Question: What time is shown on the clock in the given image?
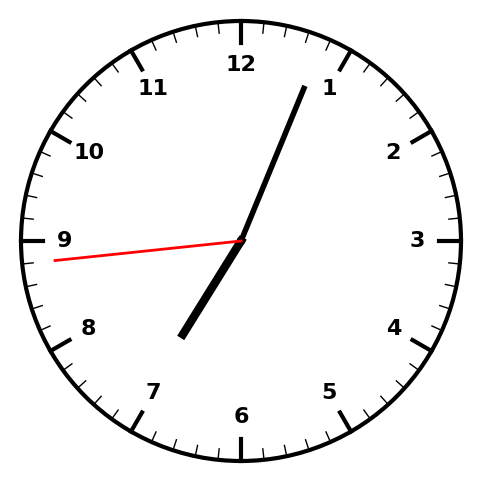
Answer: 07:03:44